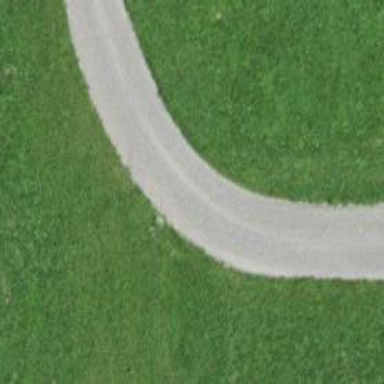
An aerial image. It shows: Unclassified road with asphalt surface.